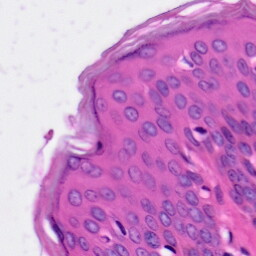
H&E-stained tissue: Skin